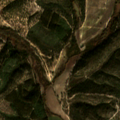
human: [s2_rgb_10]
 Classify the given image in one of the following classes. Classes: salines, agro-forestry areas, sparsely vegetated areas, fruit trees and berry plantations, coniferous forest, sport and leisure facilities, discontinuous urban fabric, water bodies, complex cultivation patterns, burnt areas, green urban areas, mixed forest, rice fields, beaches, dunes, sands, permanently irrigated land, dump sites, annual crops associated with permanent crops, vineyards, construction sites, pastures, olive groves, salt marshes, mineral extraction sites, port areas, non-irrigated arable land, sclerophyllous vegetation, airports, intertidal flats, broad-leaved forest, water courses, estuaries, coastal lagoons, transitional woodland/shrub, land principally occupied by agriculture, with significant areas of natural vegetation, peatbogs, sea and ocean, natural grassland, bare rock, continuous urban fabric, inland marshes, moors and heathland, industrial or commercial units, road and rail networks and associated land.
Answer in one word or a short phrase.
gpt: non-irrigated arable land, broad-leaved forest, mixed forest, transitional woodland/shrub